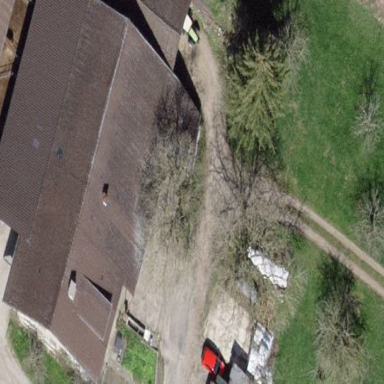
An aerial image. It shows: Farmyard area.